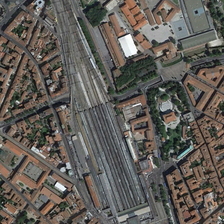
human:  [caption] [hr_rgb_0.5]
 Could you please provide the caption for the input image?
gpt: there are many red brown houses near the subway station .

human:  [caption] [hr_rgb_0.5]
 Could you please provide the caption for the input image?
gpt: there are many ships in the harbour .

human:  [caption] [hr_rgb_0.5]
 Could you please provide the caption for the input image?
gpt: there are many red brown houses near the subway station .

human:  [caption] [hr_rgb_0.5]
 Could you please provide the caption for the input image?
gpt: there are many ships in the harbour .

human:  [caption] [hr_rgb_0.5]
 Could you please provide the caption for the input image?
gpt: there are many ships in the harbour .